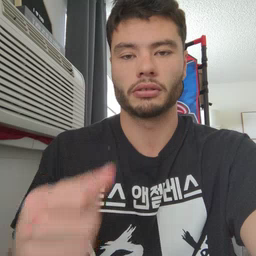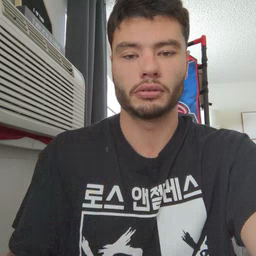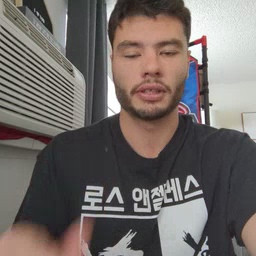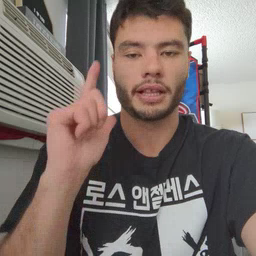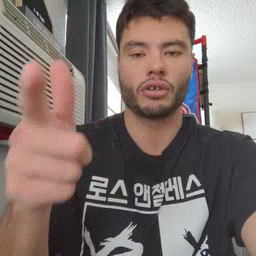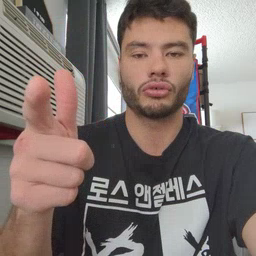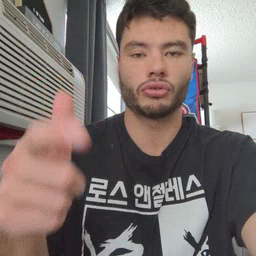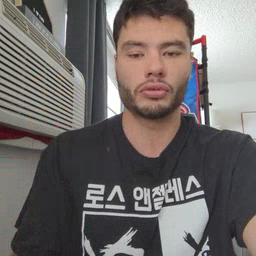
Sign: later